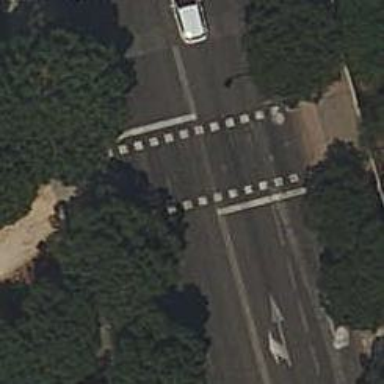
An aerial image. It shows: Crossing with traffic signals.